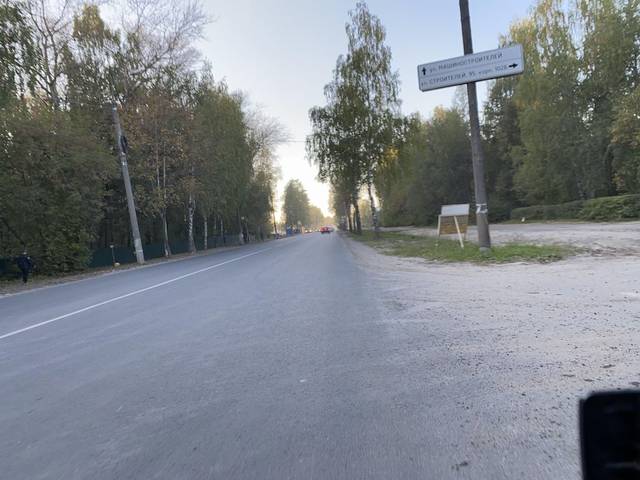
Region: Russia
Coordinates: 56.618, 47.862